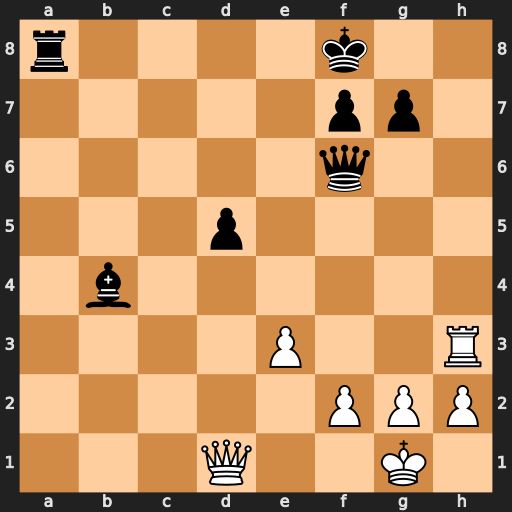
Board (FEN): r4k2/5pp1/5q2/3p4/1b6/4P2R/5PPP/3Q2K1
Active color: w
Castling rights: -
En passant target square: -
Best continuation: Rh8+ Ke7 Rxa8